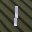
Label: 1